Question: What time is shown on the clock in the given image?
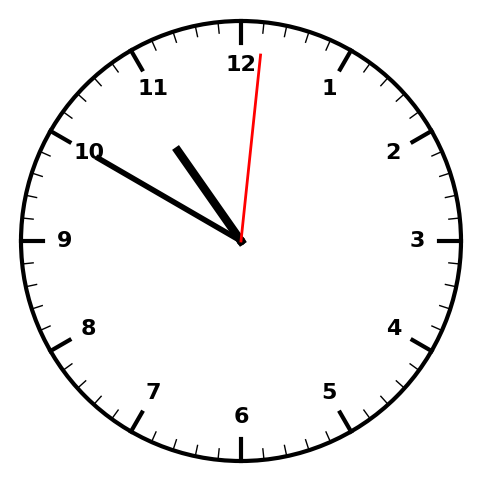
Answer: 10:50:01